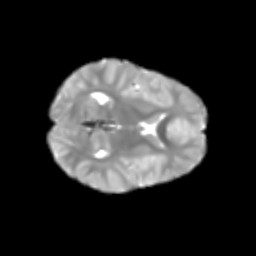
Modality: T2w
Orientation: axial
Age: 7
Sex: male
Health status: healthy